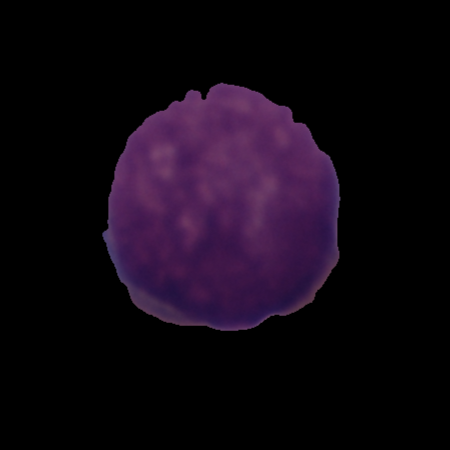
Label: cancer